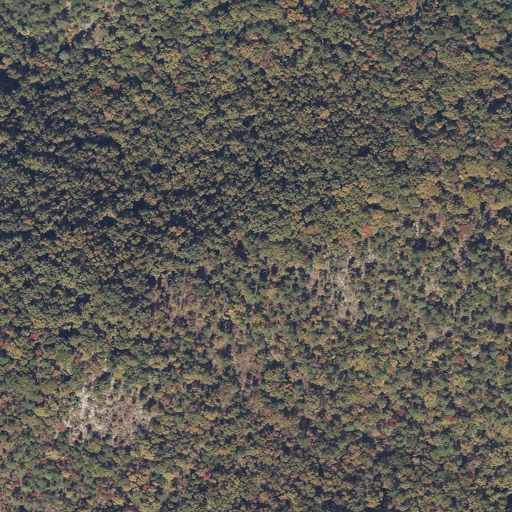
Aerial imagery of mountain in Alabama named Rock Quarry Mountain containing deciduous forest, mixed forest, and evergreen forest